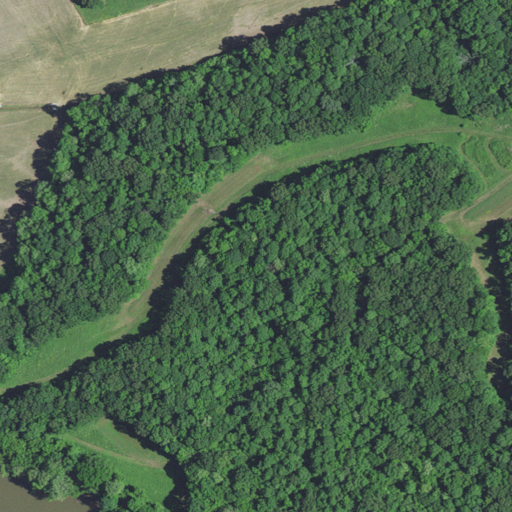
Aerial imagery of mountain in Kentucky named Millers Rock containing deciduous forest, cultivated crops, mixed forest, pasture, grassland, and open water